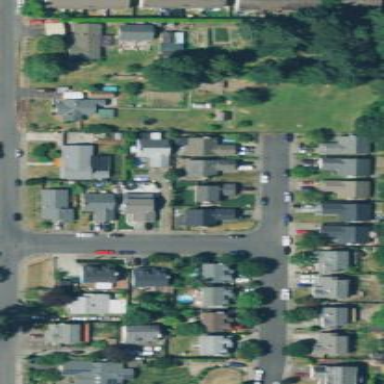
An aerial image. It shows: Residential area consisting of single-family homes.